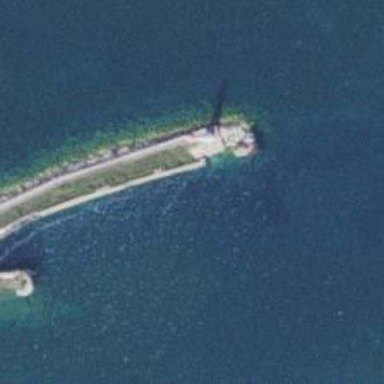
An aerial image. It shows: Lighthouse.